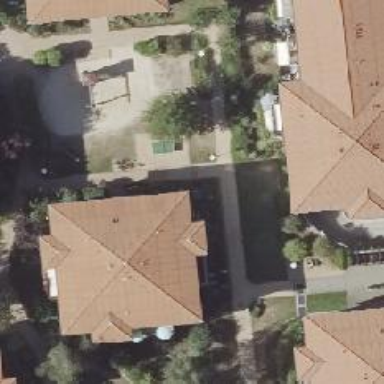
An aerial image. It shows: Pyramidal roof tops building of apartments.